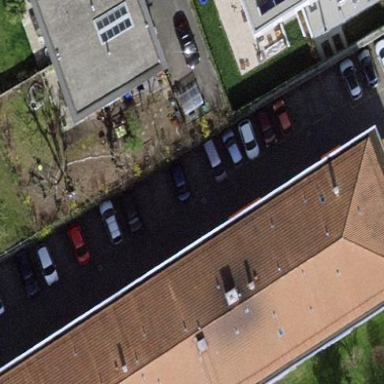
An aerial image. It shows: Garden enclosed by fence.